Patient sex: M
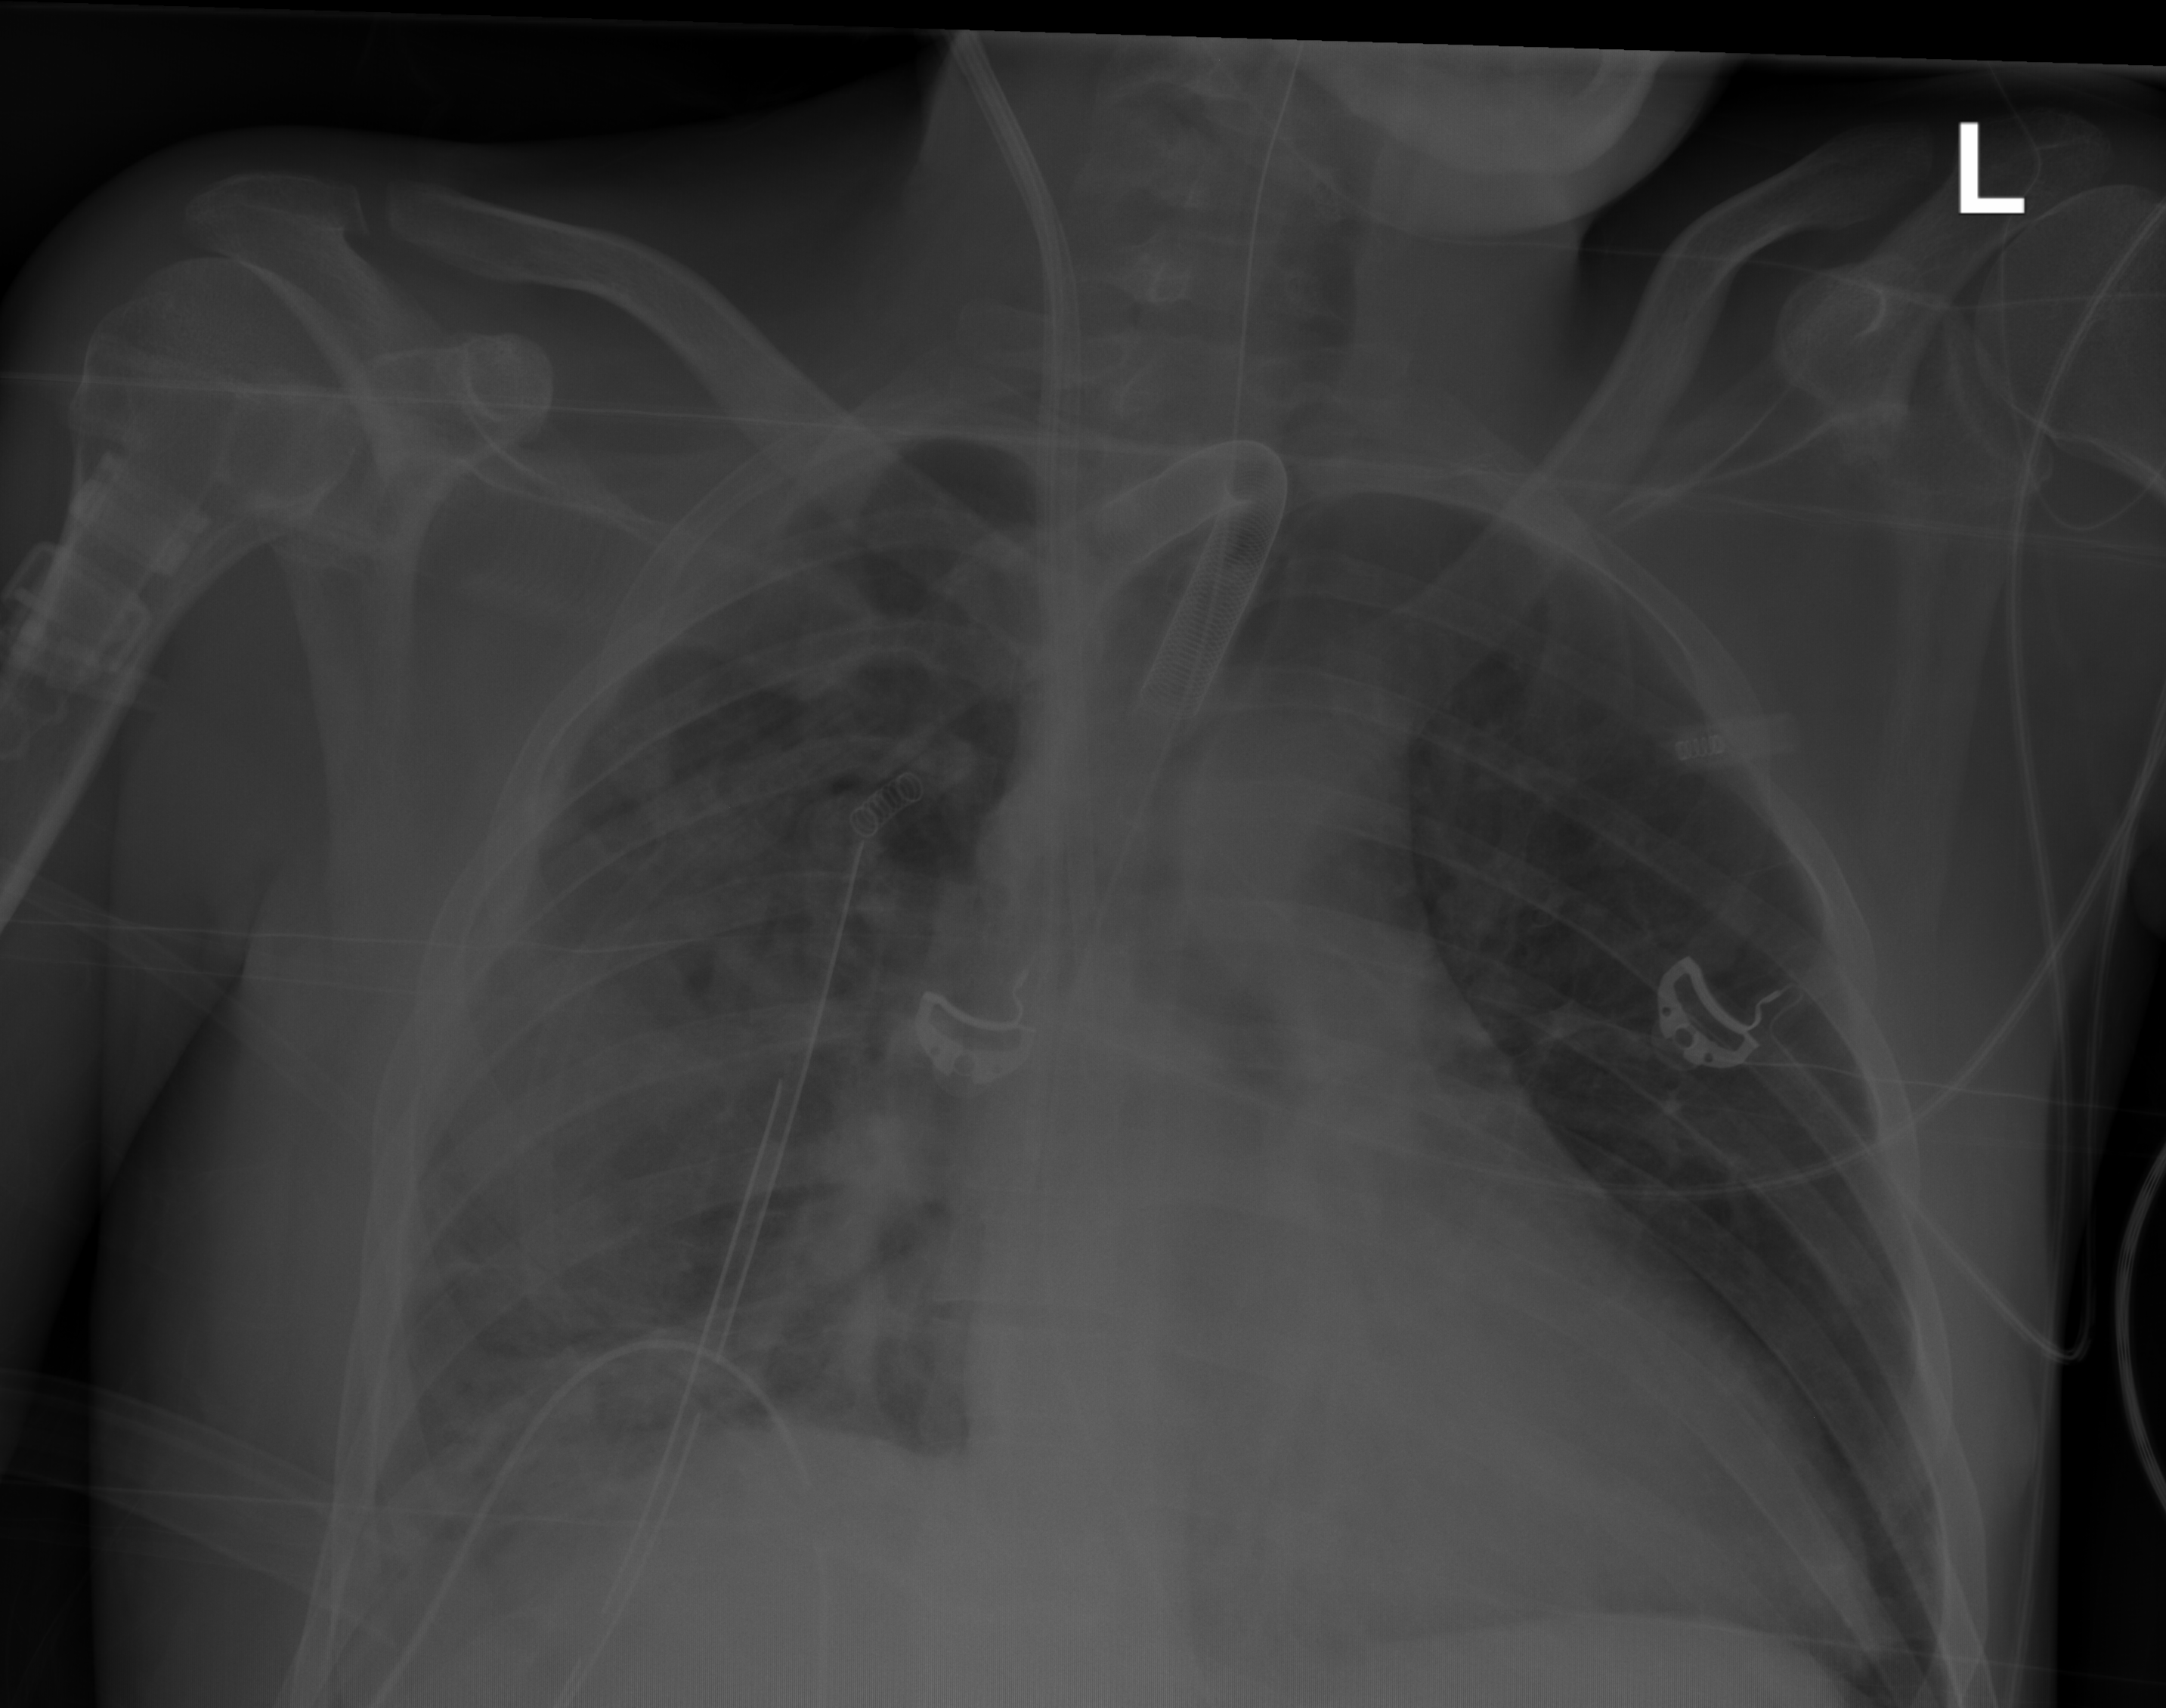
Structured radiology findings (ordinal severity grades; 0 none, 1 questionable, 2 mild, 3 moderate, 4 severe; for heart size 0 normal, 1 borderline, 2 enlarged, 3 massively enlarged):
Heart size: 1
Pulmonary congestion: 0
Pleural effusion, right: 2
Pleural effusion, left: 0
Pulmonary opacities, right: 2
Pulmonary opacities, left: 0
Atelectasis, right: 2
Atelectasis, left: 0